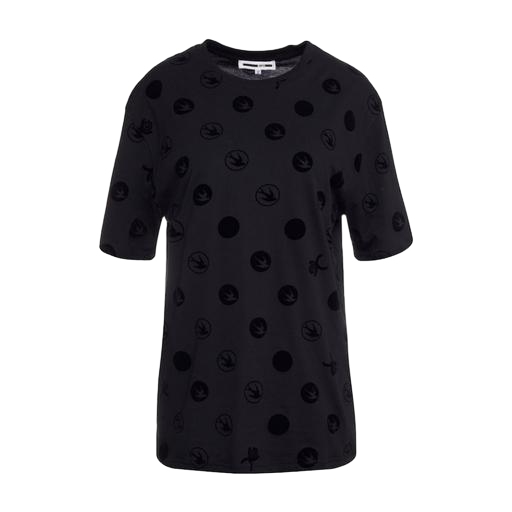
black printed t-shirt, dot t-shirt, black logo-print top, white background